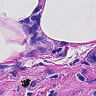
Metastatic tissue present: yes